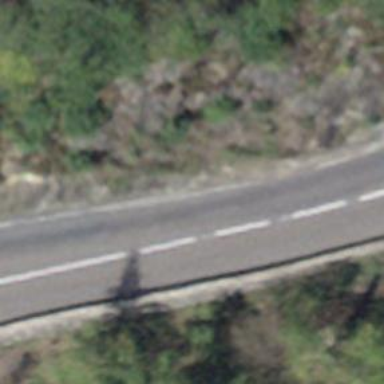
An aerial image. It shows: Asphalt road classified as primary highway.